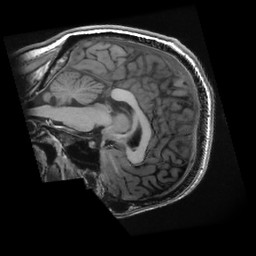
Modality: T1w
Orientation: sagittal
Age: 28
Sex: male
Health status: healthy
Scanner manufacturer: ge
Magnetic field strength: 3 T
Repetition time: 0.008396 s
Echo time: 0.003116 s